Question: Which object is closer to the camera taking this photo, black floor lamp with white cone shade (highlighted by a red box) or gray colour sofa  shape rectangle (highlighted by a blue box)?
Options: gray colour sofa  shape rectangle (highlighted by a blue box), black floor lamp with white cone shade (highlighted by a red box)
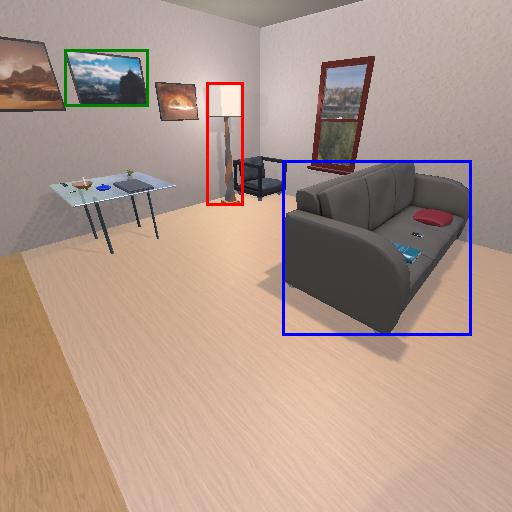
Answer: gray colour sofa  shape rectangle (highlighted by a blue box)